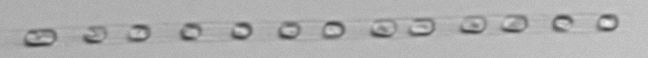
Label: Skeletonema